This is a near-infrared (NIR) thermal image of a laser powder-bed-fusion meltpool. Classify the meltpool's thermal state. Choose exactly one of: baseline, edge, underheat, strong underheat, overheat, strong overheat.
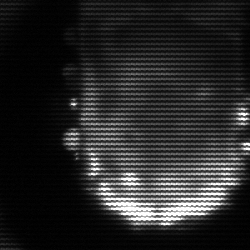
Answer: baseline